Field crop: tomato
Growth stage: 1
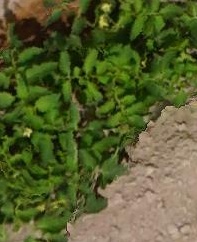
Species: tomato